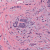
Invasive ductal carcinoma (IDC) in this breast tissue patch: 1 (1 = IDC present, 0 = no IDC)